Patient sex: F
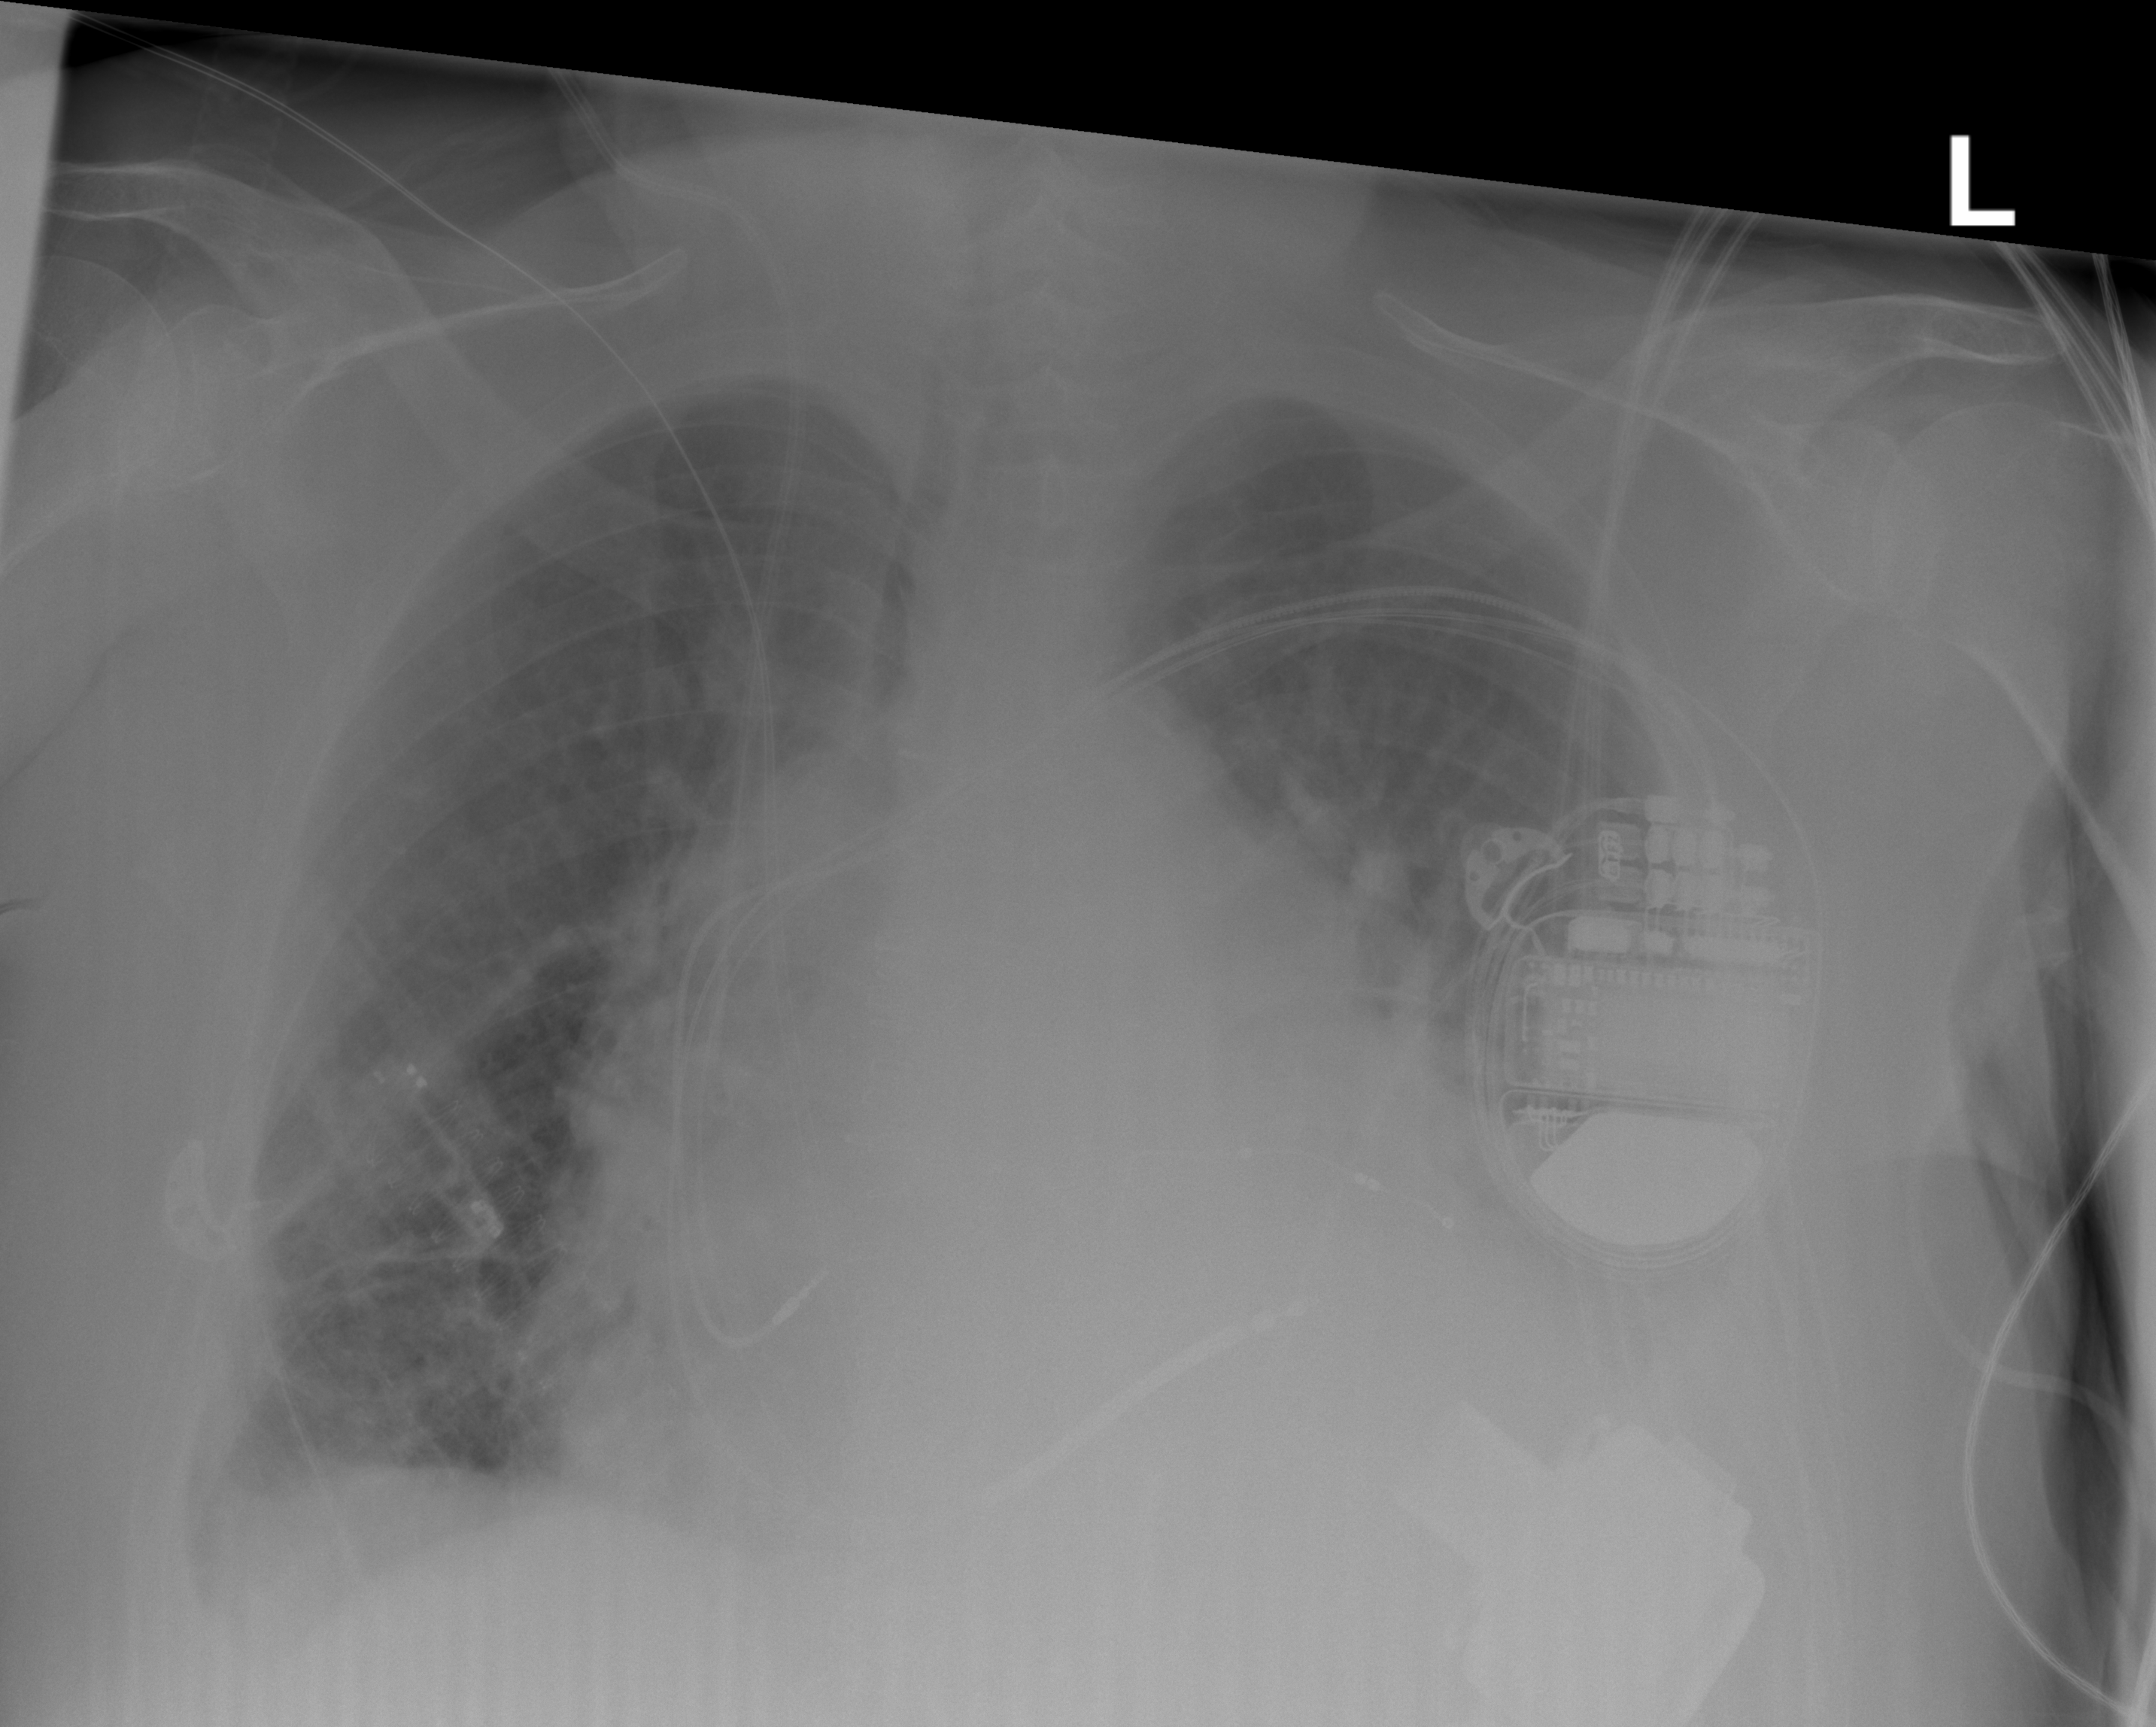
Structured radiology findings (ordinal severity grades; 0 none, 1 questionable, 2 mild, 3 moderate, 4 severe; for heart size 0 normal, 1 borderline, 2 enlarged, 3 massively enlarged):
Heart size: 3
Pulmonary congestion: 2
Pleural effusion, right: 2
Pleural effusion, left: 2
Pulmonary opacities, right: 2
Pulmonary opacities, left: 2
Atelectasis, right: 2
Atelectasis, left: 2